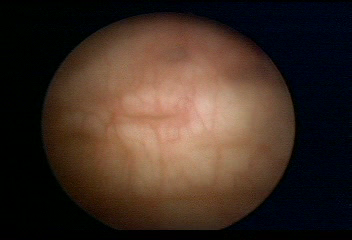
Modality: WLC
Class: Normal mucosa
Bladder cancer association: No